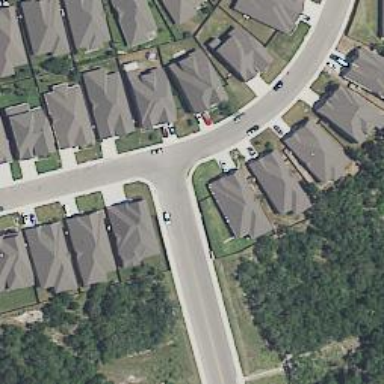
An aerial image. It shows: Smooth asphalt road in residential area.